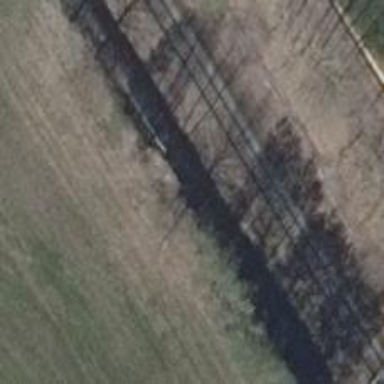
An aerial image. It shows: Railway signal.